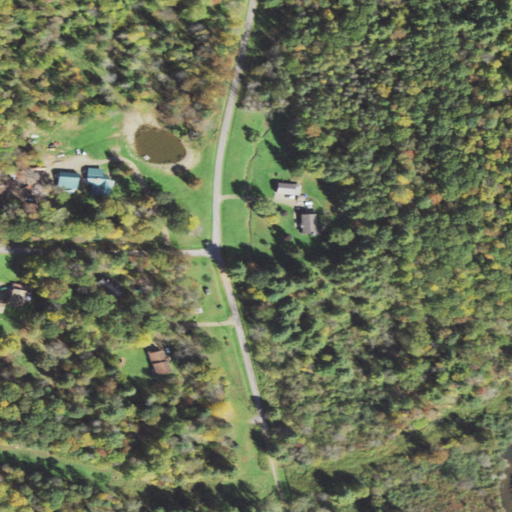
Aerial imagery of valley in Pennsylvania named Karr Hollow containing deciduous forest, mixed forest, open development, evergreen forest, woody wetlands, pasture, and low intensity development